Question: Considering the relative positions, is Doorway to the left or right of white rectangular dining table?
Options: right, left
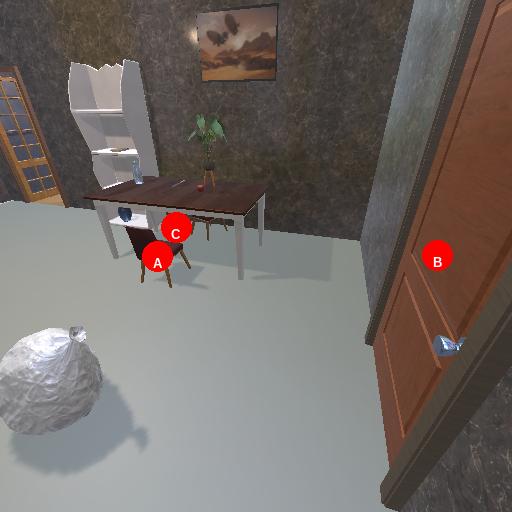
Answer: right